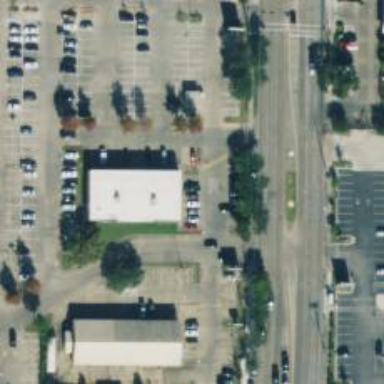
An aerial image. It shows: Parking space is available.